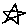
Label: star